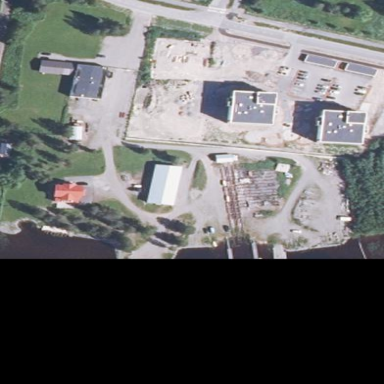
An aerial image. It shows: Boatyard located near waterway.